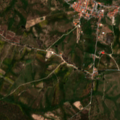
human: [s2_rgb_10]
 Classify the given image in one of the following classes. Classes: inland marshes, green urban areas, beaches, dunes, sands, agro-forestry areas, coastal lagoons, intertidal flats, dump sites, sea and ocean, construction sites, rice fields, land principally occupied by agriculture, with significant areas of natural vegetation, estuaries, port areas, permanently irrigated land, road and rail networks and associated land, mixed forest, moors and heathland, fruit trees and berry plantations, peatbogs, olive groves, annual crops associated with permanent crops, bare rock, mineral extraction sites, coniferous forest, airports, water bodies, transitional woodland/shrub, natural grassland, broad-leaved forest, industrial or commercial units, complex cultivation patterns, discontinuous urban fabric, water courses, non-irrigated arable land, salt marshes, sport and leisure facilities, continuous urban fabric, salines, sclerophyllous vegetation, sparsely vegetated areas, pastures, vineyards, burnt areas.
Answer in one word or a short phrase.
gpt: olive groves, complex cultivation patterns, agro-forestry areas, natural grassland, transitional woodland/shrub